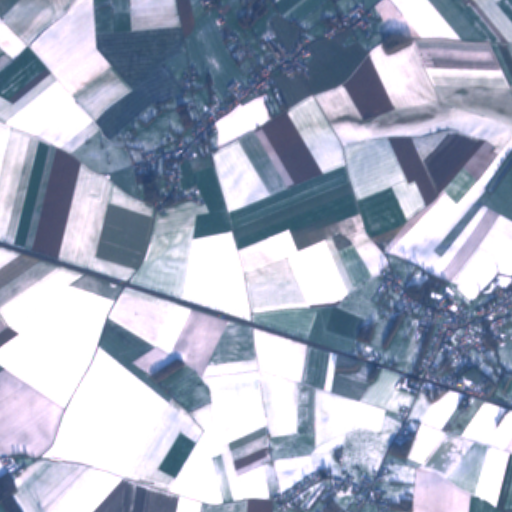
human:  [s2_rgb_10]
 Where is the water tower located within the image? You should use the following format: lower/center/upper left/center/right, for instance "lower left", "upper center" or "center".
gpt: The water tower is located in the lower right of the image.
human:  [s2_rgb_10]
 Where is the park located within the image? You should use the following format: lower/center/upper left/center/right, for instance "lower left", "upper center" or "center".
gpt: There is no park in the image.